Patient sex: F
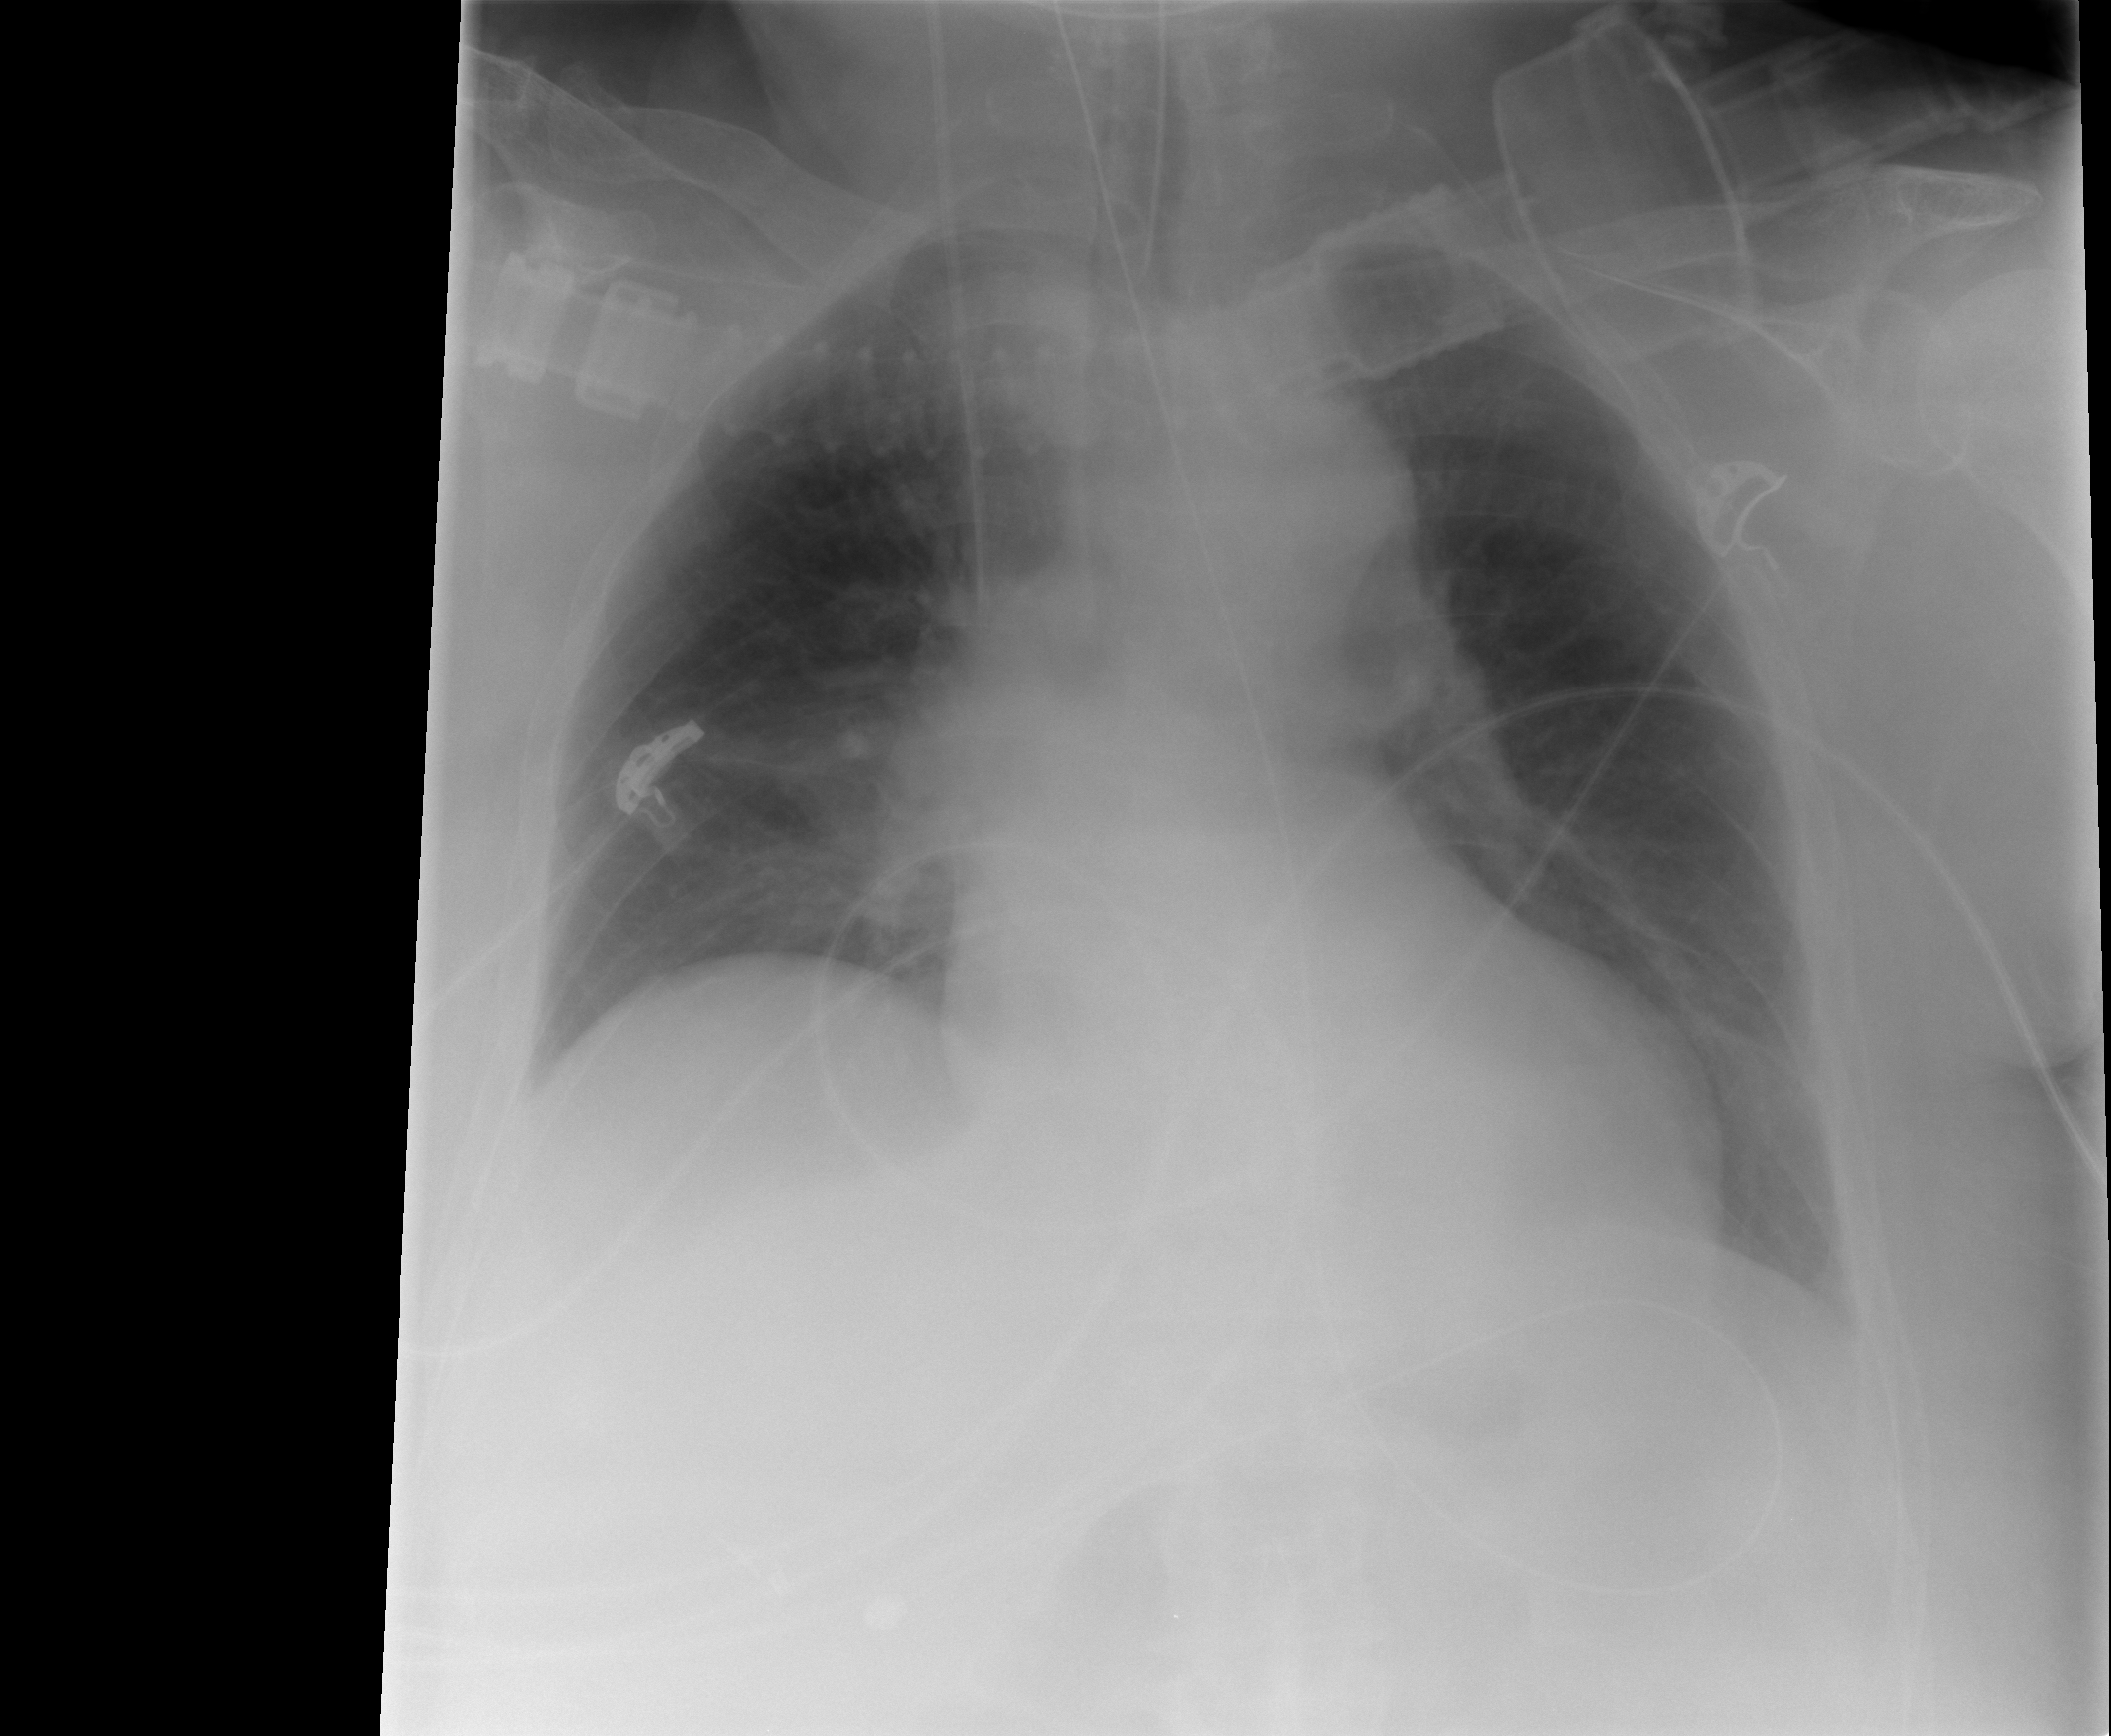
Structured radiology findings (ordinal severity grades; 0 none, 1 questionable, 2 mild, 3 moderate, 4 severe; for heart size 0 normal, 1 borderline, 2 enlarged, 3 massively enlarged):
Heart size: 1
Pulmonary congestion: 0
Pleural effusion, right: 0
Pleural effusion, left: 0
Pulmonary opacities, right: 1
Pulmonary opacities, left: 1
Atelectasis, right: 1
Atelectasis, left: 1